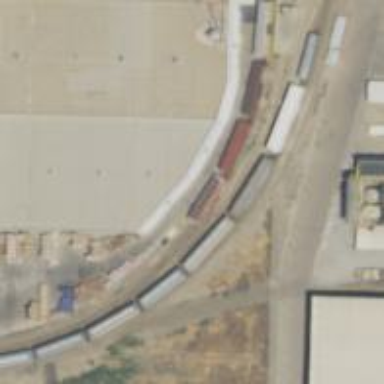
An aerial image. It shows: Railway spur service.